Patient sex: M
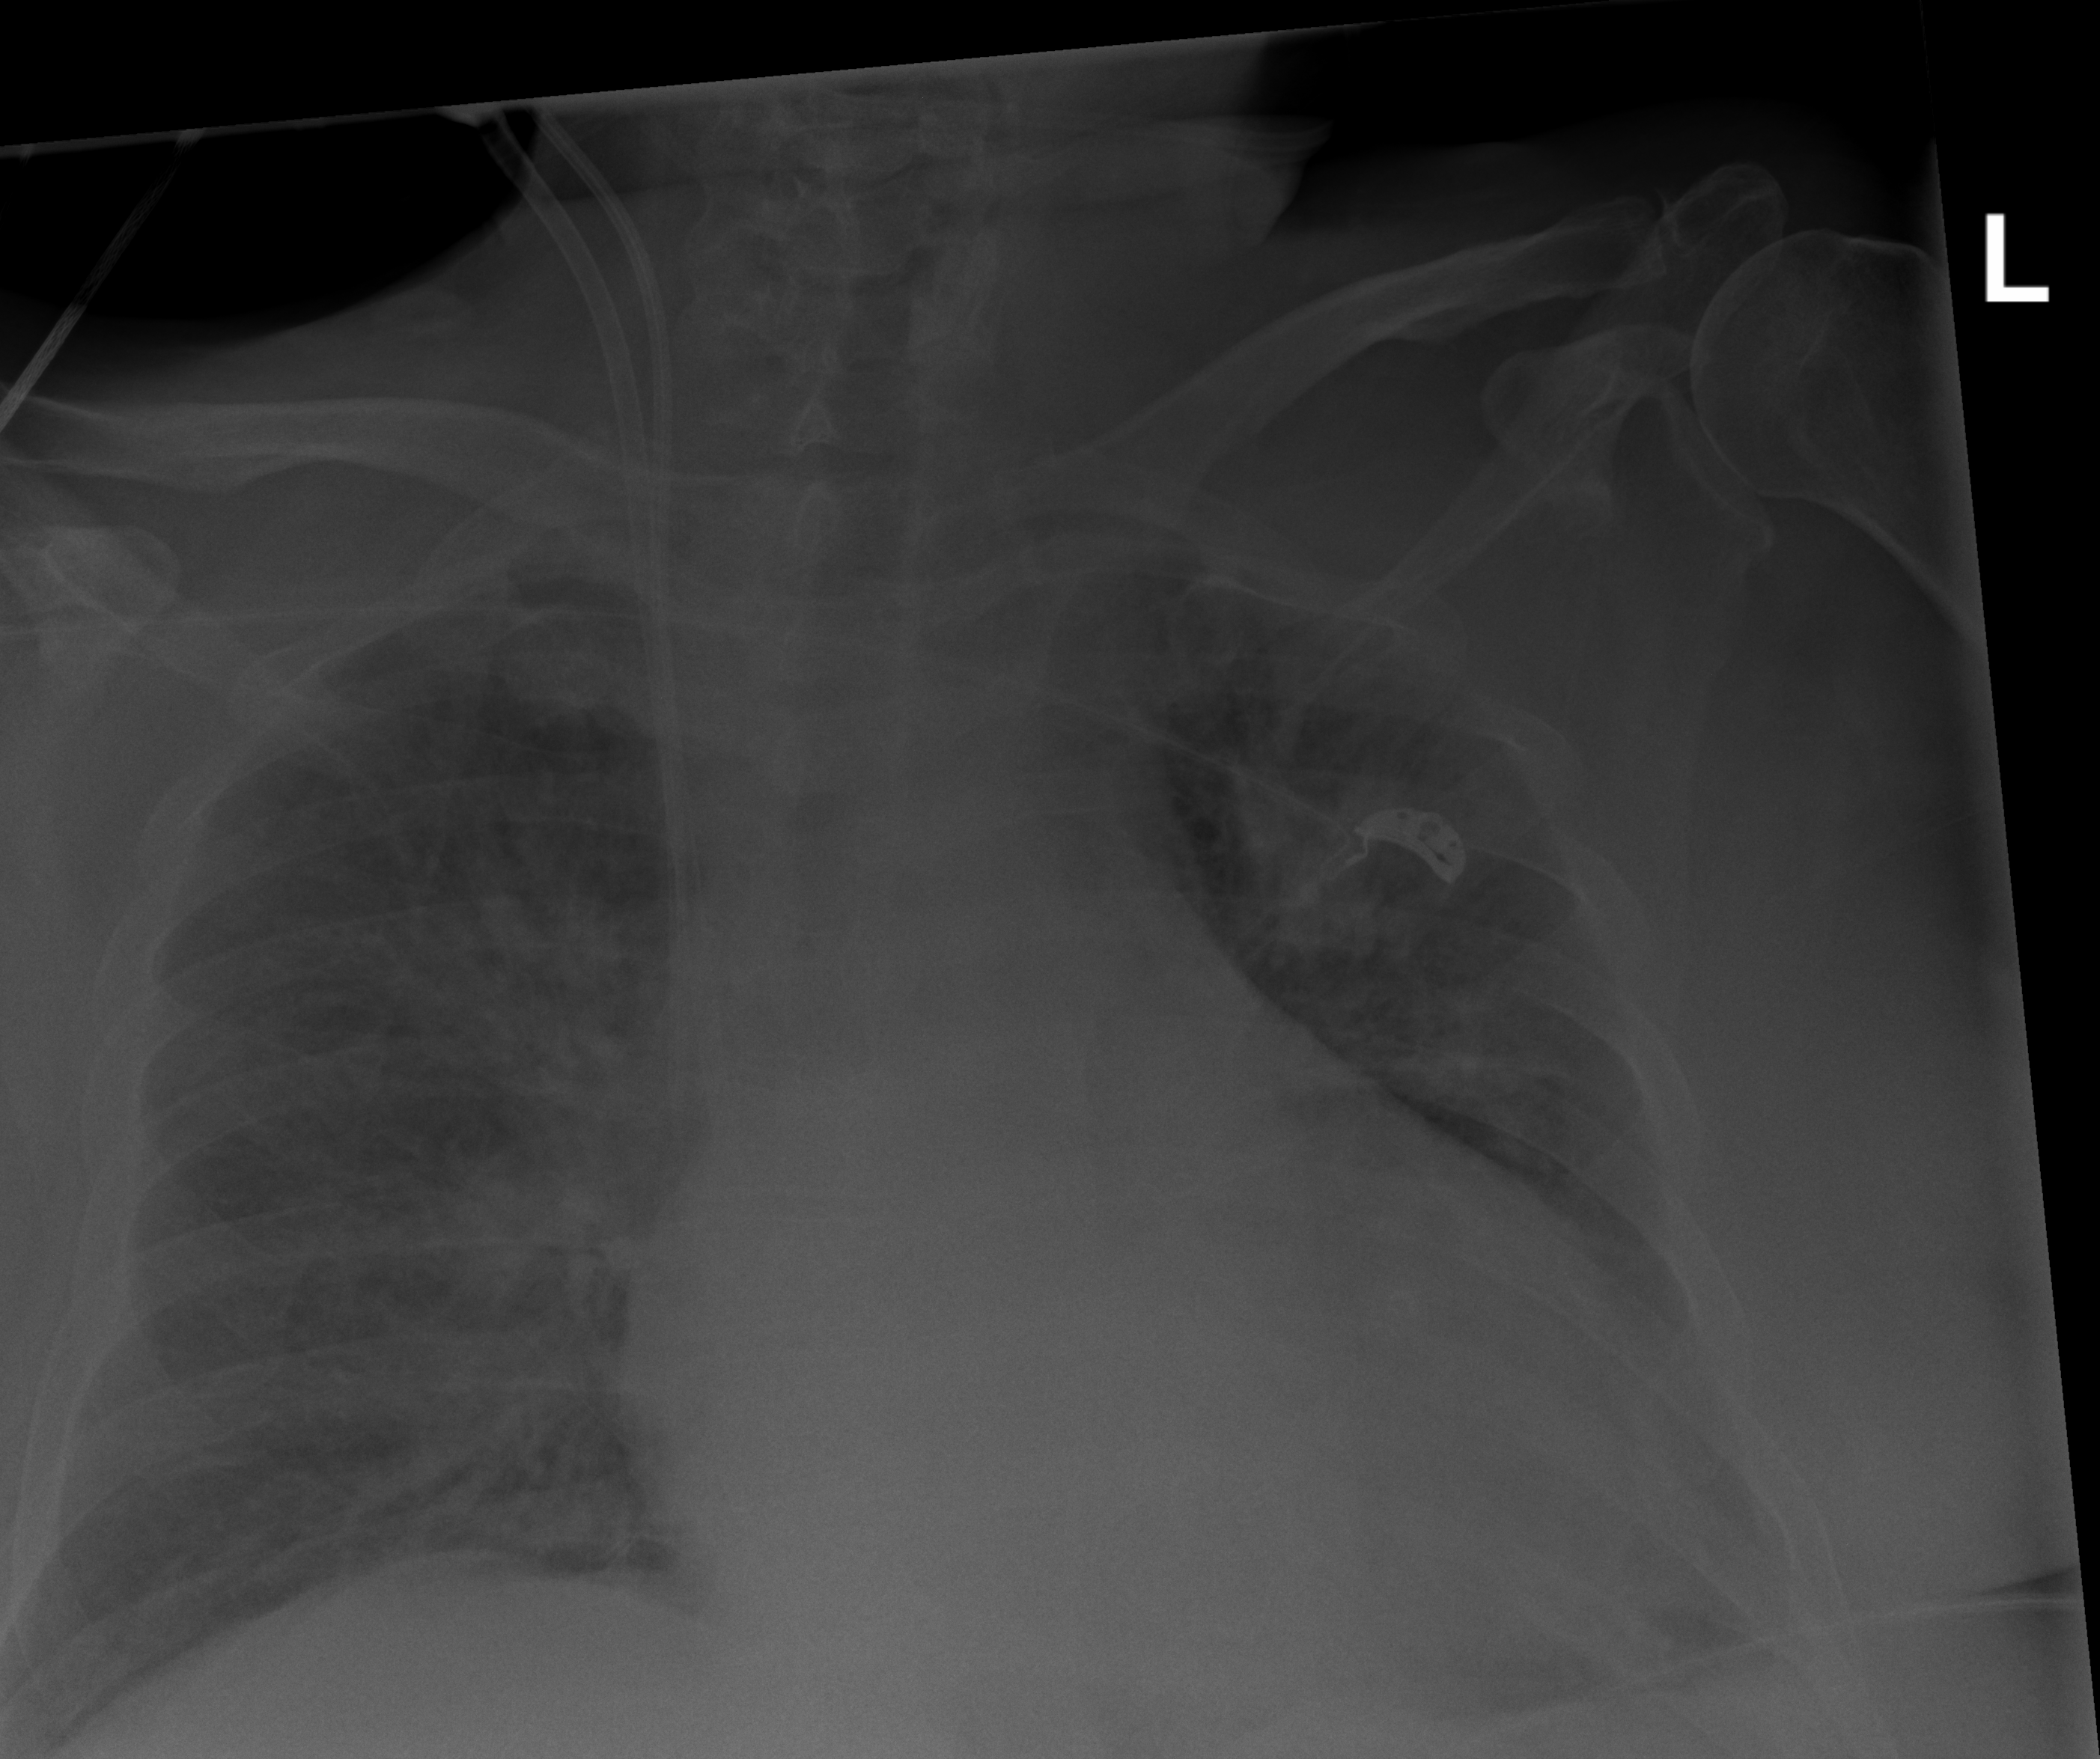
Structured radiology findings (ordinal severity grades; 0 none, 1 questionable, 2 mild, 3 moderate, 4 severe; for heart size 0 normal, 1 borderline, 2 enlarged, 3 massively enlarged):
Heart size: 2
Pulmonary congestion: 2
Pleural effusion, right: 0
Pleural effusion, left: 2
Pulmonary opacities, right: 3
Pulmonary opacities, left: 2
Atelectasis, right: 2
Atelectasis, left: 2